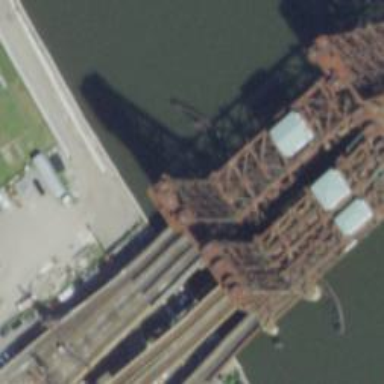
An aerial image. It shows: Lift bridge for railways with electrified contact lines.